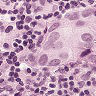
Metastatic tissue present: yes